Field crop: maize
Growth stage: 2
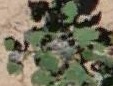
Species: chenopodium